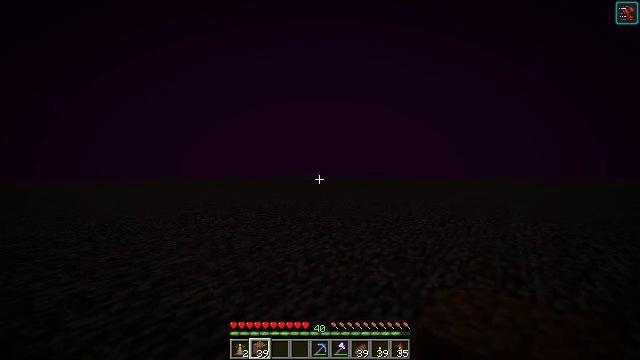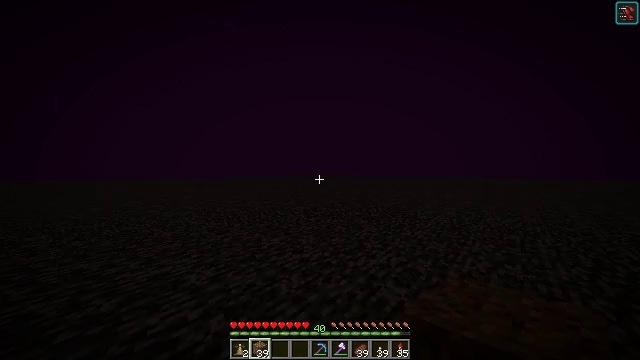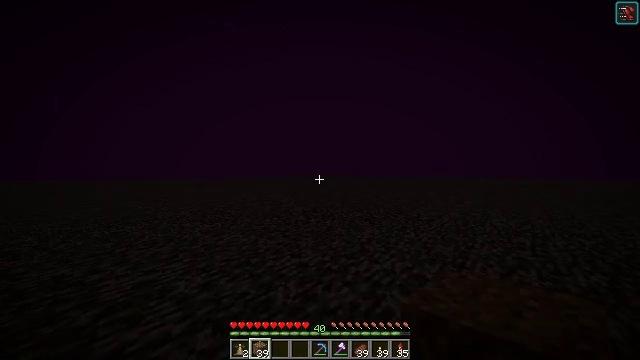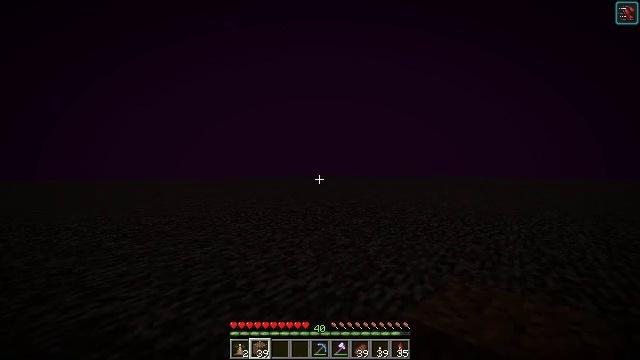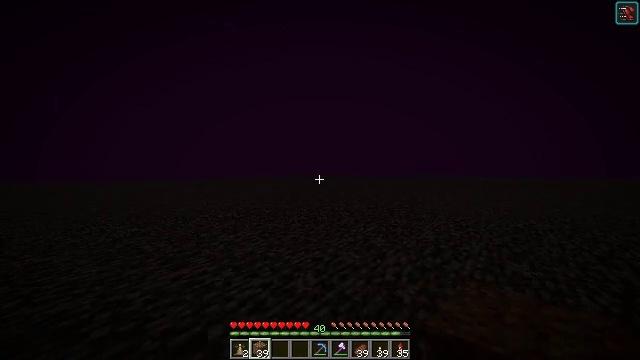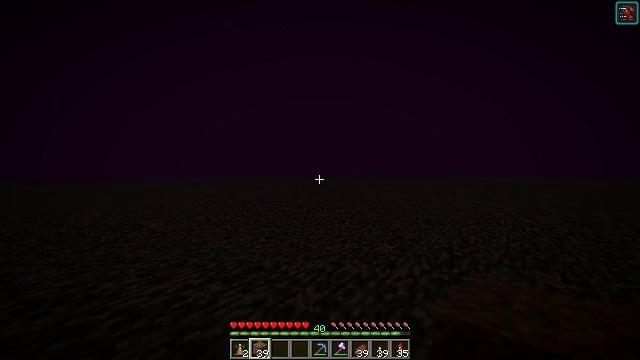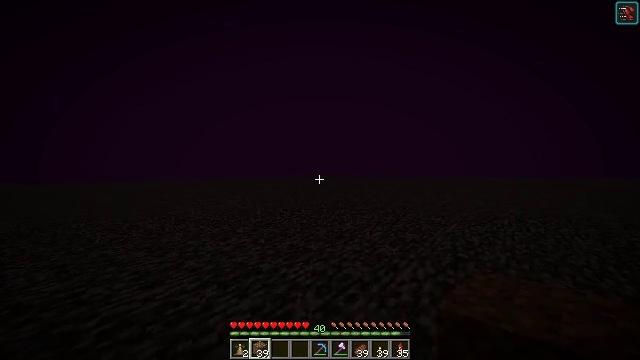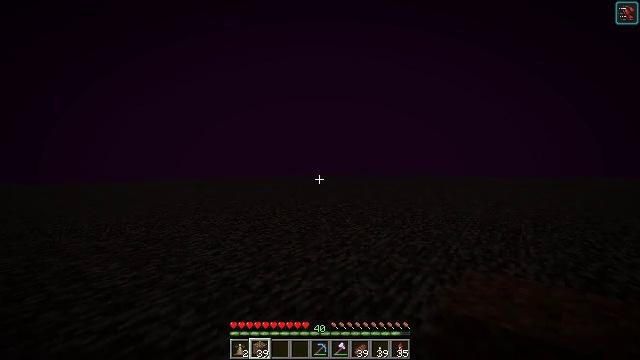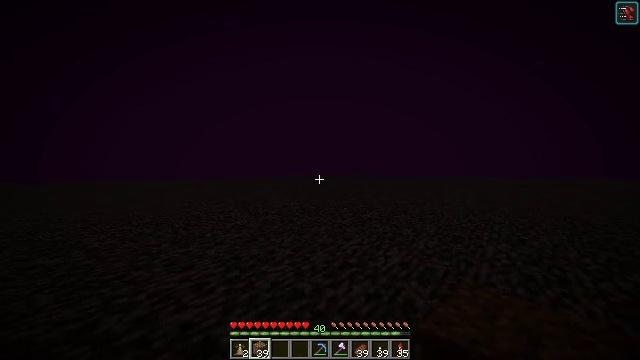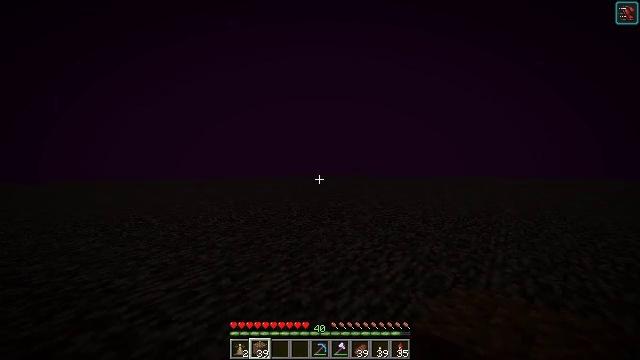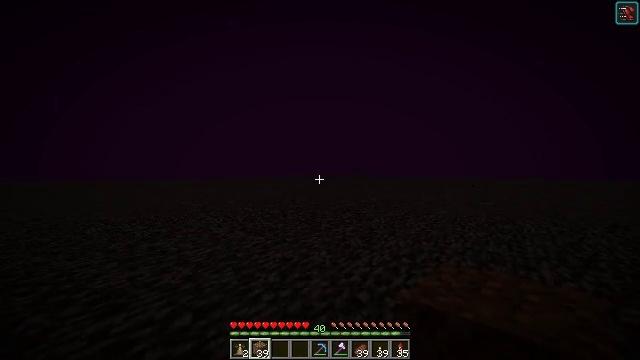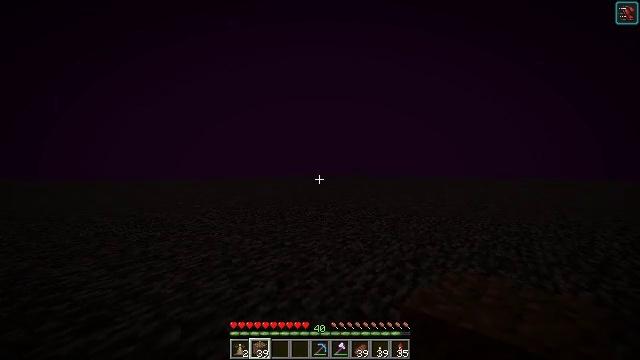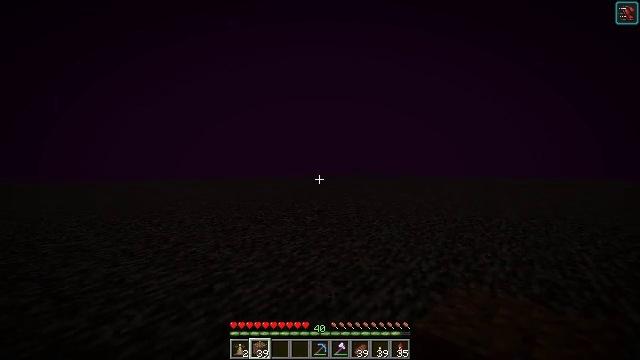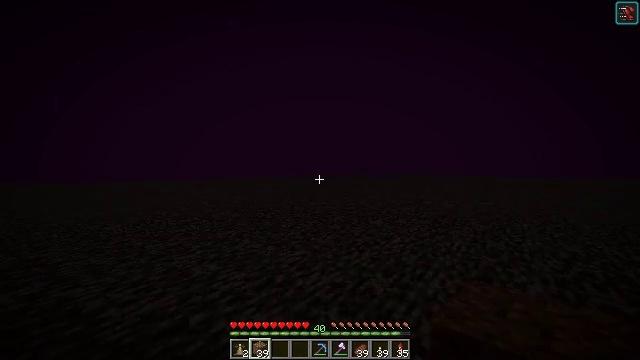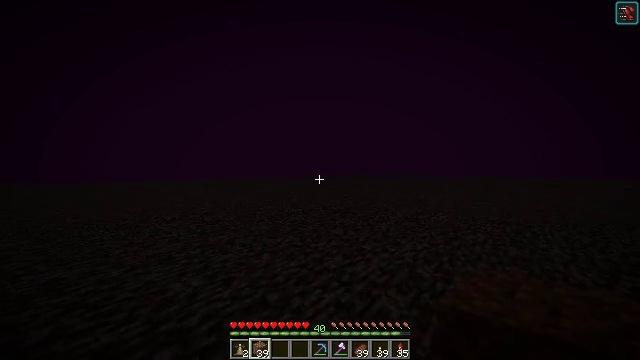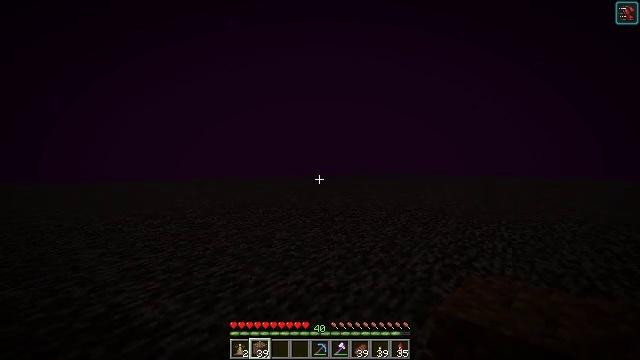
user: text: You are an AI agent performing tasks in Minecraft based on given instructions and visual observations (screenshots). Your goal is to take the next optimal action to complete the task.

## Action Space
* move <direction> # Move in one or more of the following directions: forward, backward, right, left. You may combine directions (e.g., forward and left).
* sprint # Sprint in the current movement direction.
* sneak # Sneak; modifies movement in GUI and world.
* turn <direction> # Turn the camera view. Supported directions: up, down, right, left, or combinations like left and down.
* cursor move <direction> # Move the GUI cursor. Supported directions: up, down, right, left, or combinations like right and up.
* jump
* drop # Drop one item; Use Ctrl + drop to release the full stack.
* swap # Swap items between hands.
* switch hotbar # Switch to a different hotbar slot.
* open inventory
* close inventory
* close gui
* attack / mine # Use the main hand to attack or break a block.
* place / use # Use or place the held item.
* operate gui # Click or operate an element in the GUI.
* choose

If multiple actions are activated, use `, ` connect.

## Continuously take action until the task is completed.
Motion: motion action
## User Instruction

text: Remove a potato from the inventory.
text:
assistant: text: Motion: move forward
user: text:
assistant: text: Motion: move forward
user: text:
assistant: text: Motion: move forward
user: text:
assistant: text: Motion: move forward
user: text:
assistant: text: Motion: move forward
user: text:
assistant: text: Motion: move forward
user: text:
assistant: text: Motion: move forward
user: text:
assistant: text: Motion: move forward
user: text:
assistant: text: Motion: move forward
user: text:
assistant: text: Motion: move forward
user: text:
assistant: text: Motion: move forward
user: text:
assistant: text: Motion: move forward
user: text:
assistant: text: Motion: move forward
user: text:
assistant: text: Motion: move forward
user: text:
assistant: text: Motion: move forward
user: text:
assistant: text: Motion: move forward
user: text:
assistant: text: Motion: move forward
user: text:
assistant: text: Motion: move forward
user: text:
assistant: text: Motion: move forward
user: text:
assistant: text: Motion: move forward
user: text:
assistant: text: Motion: move forward
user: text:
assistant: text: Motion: move forward
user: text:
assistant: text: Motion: move forward
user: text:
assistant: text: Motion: move forward
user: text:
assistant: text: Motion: move forward
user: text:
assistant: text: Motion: move forward
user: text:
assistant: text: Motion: move forward
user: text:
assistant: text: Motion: move forward
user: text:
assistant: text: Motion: move forward
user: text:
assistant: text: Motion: move forward